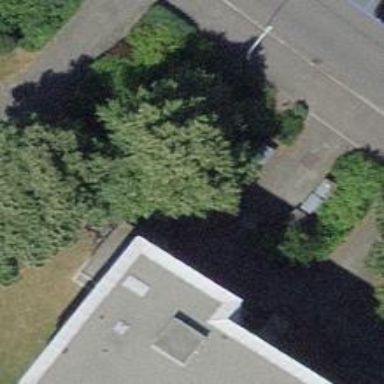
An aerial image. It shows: Urban area featuring tree as natural element.